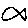
Label: fish